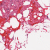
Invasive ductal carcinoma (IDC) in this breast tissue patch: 0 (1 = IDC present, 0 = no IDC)